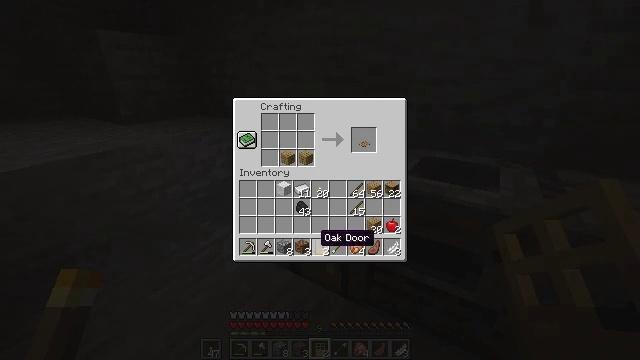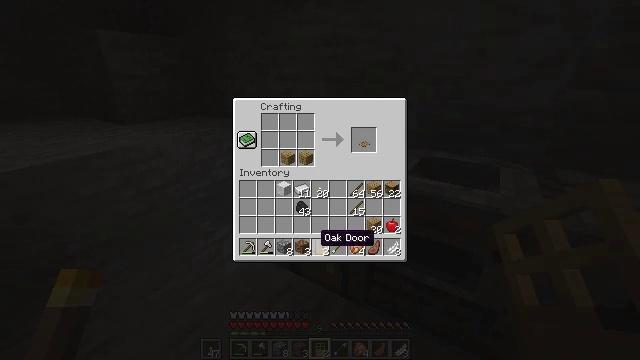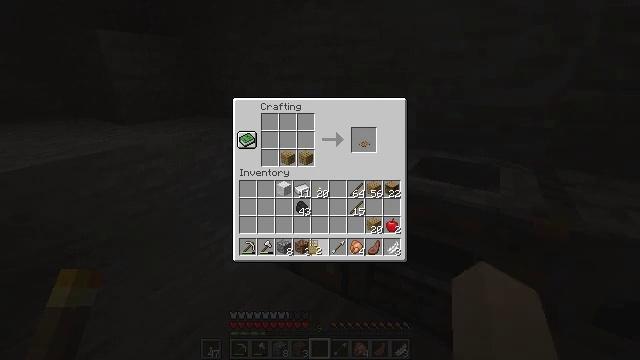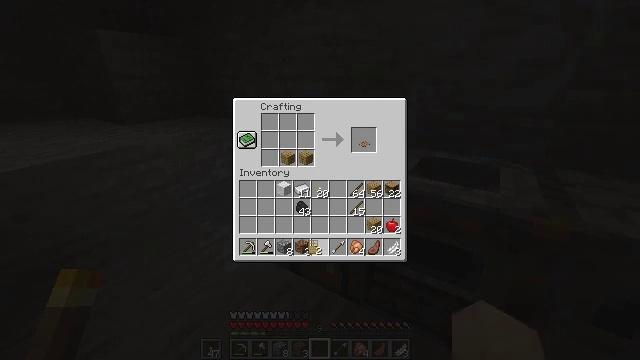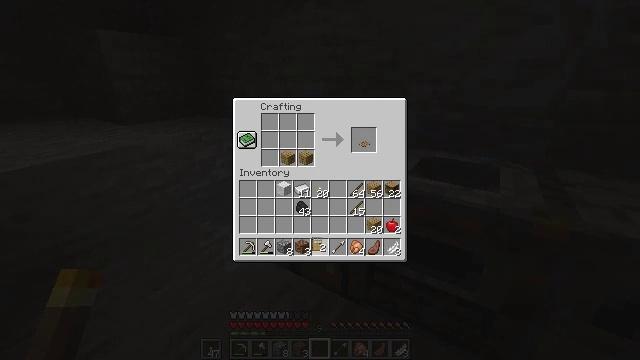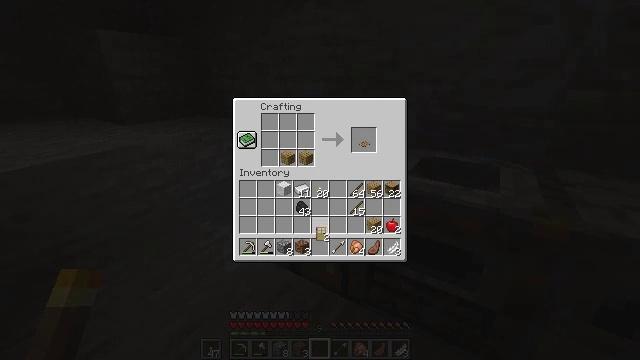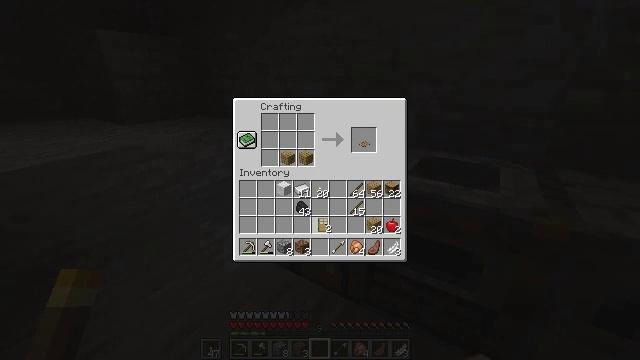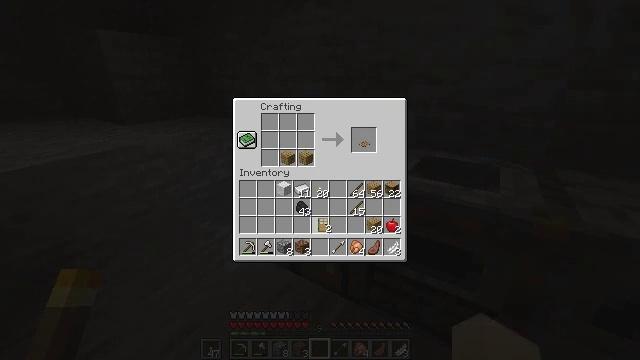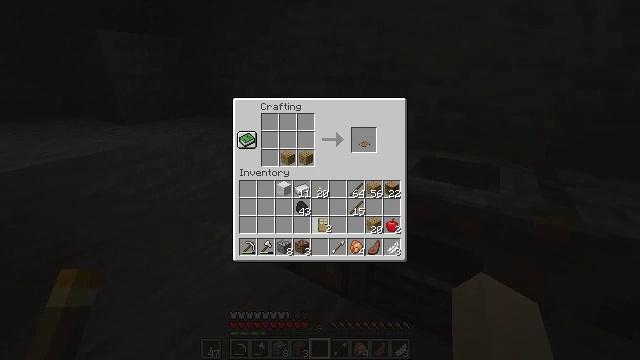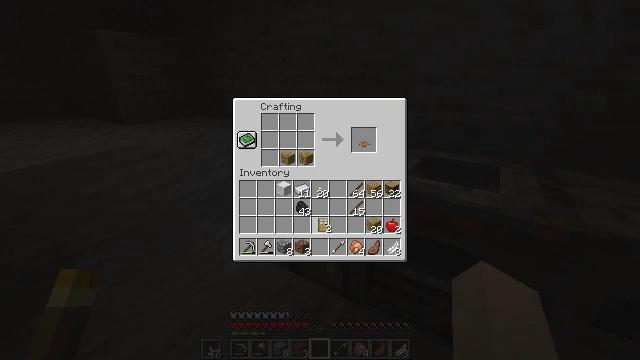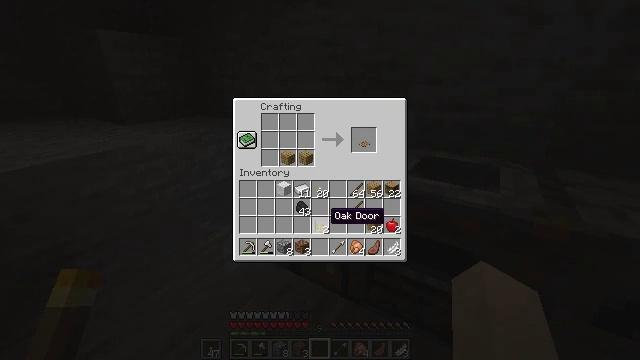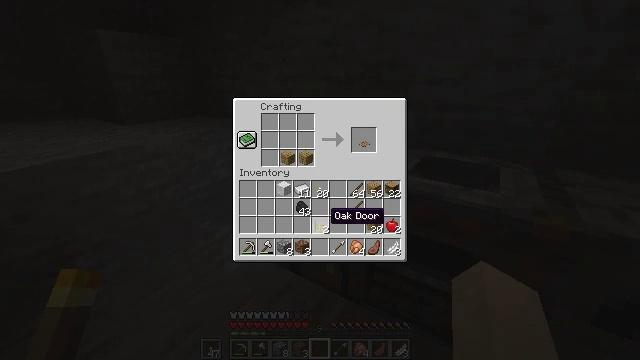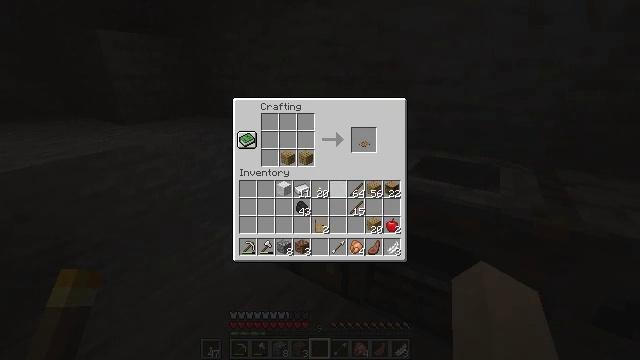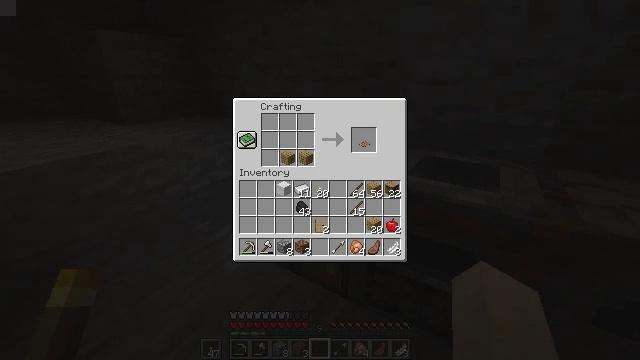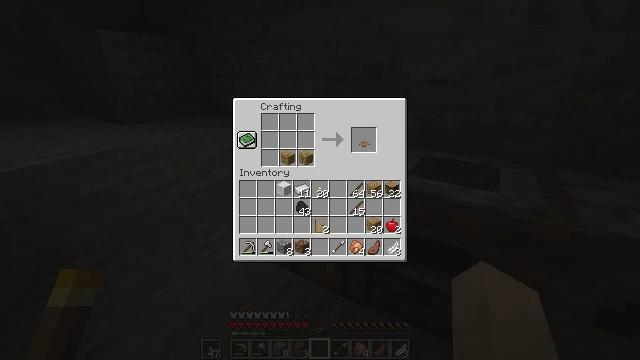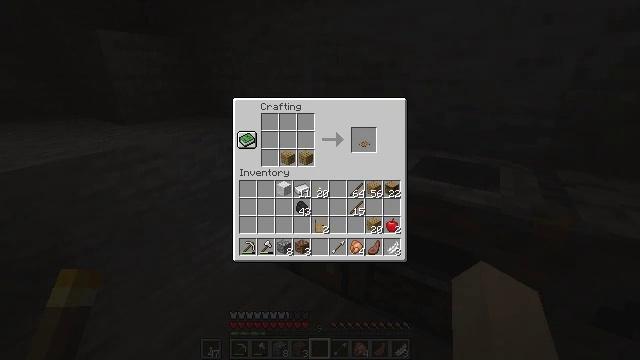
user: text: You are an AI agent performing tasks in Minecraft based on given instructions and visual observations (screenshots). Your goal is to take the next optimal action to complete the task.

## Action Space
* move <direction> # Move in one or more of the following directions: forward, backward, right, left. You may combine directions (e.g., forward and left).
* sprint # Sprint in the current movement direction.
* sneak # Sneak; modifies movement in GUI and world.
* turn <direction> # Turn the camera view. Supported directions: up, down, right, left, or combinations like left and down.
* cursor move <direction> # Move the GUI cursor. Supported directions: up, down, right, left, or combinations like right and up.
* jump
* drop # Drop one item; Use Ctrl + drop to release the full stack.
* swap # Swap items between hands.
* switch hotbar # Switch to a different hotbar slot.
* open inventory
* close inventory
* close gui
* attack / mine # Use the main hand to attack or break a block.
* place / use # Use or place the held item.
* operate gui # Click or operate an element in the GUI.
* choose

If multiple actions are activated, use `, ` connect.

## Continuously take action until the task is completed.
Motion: motion action
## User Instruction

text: Interact with the crafting table to craft an oak pressure plate.
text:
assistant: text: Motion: no_op
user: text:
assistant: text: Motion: operate gui
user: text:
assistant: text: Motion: operate gui
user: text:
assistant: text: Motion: no_op
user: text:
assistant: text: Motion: cursor move up
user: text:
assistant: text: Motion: cursor move up
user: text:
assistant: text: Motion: no_op
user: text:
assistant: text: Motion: operate gui
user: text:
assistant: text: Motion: operate gui
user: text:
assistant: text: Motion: no_op
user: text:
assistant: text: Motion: no_op
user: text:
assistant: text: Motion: sneak, cursor move right and up
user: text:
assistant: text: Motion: sneak, cursor move right and up
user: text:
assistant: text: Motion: sneak
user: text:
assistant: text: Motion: sneak
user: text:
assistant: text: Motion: sneak
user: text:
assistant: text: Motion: sneak
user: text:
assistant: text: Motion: sneak
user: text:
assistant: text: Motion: sneak
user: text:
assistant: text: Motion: sneak, operate gui
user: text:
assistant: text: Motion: sneak, operate gui
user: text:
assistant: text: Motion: sneak
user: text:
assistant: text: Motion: no_op
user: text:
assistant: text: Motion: no_op
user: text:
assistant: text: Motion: no_op